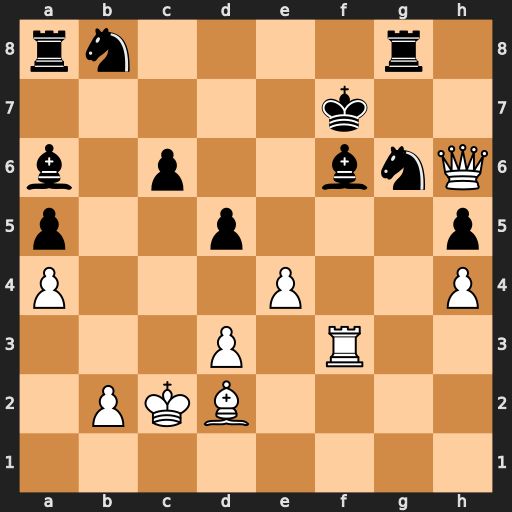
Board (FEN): rn4r1/5k2/b1p2bnQ/p2p3p/P3P2P/3P1R2/1PKB4/8
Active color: w
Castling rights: -
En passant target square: -
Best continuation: Qh7+ Rg7 Rxf6+ Kxf6 Bc3+